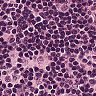
Metastatic tissue present: no